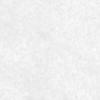
Label: no_change